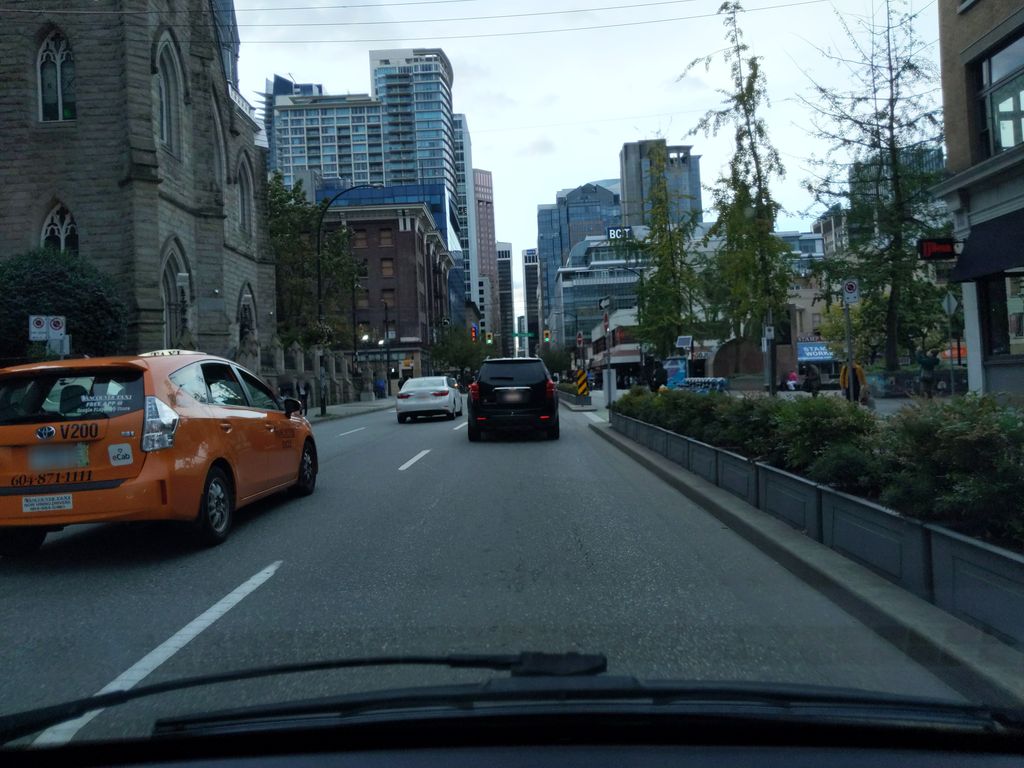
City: vancouver